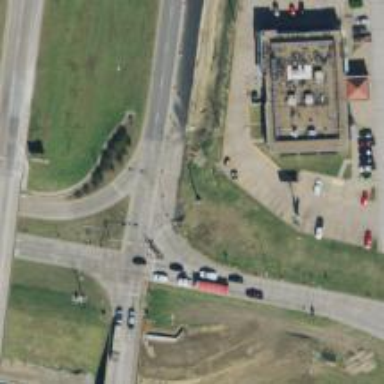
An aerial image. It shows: Secondary link road with asphalt surface.